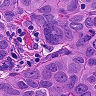
Metastatic tissue present: yes